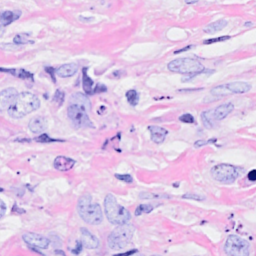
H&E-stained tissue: Breast